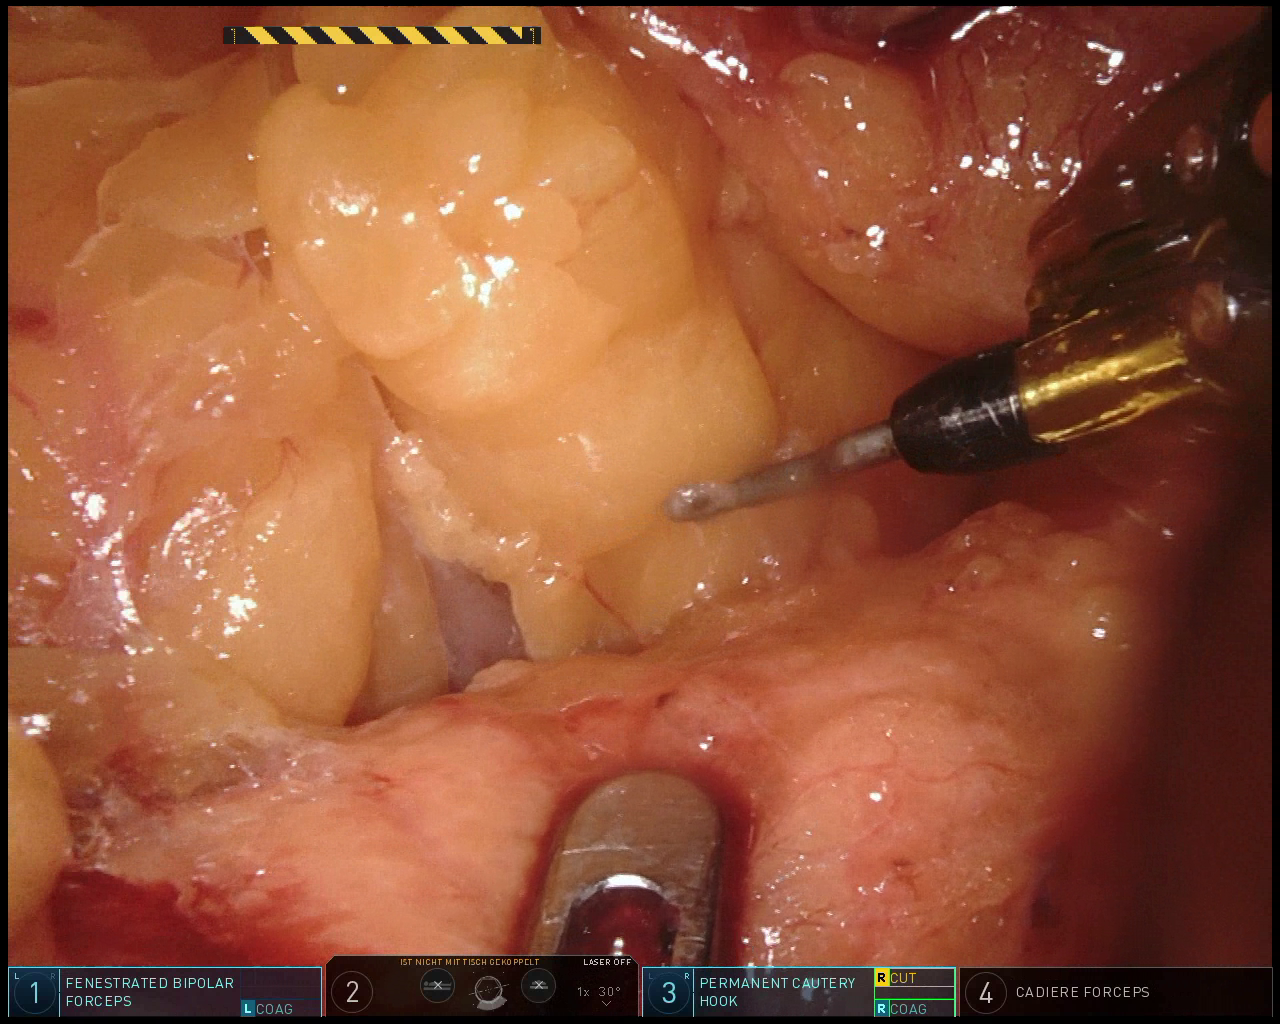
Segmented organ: pancreas
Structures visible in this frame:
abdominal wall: no
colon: no
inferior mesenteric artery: no
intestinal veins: no
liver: no
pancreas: yes
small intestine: no
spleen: no
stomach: yes
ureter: no
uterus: no
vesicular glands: no